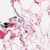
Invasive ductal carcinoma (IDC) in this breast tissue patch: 0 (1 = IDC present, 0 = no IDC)